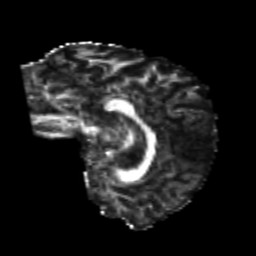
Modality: FA
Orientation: sagittal
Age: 24
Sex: male
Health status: healthy
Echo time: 0.074 s